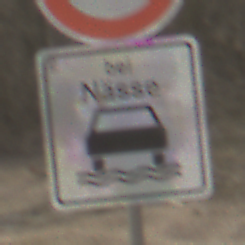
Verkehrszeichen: BeiNaesse
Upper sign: Geschwindigkeit100
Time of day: MorningAfternoon
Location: Outdoor (Nature)
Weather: PartlyCloudy
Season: Winter
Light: Natural